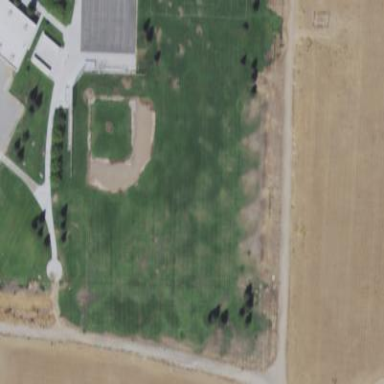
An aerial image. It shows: Baseball pitch for leisure land activities.